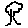
Label: tree